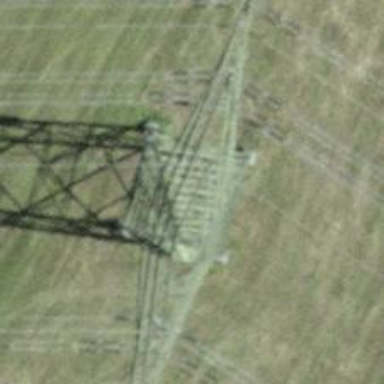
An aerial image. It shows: Towering power structure.